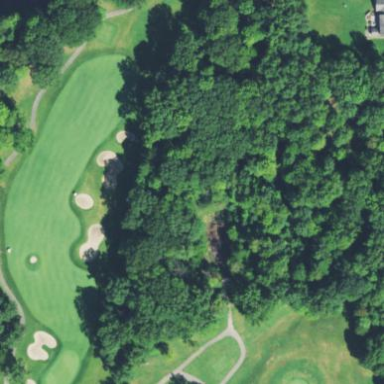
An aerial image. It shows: Rough grassy area used for golf.